Question: We have a large asp.net mvc website that we are planning to break down into multiple micro sites.
we also have an api which is used by external customers.
we would like to authenticate the requests from our websites and the api consumers of our web api.
ideally we would like to do this without having to make major changes in the authentication mechanism.
since the site is being broken into multiple asp.net mvc solutions would we be able to use the same asp.net forms authentication on our web api layer or do we have to use authentication tokens?

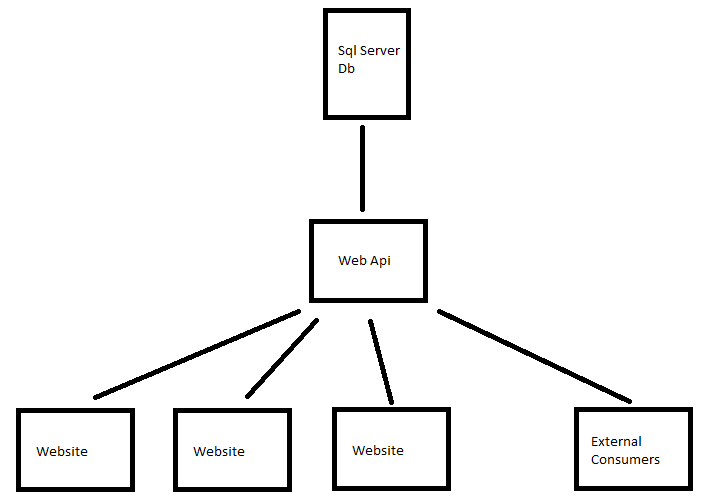
Answer: I would recommend using JWT tokens where it will simplify this, you can read my detailed <URL>